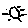
Label: sun